Interaction volume radius: 10 \u00c5
Interaction volume height: 30 \u00c5
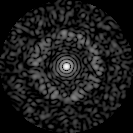
Disorder parameter: 0.8416